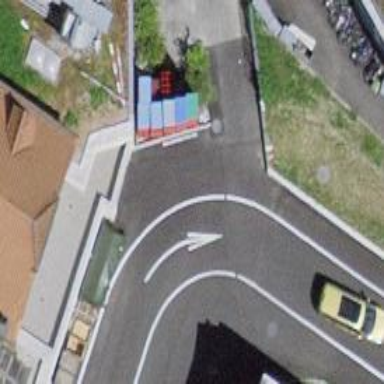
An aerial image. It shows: Asphalt parking aisle designated as service road.